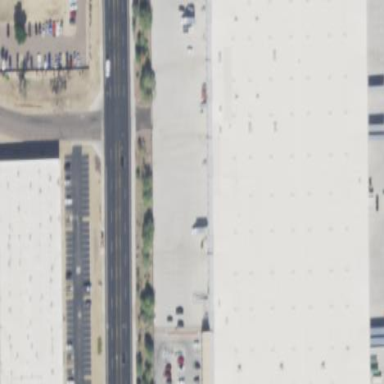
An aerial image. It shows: Warehouse that serves as post depot.